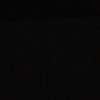
Label: space